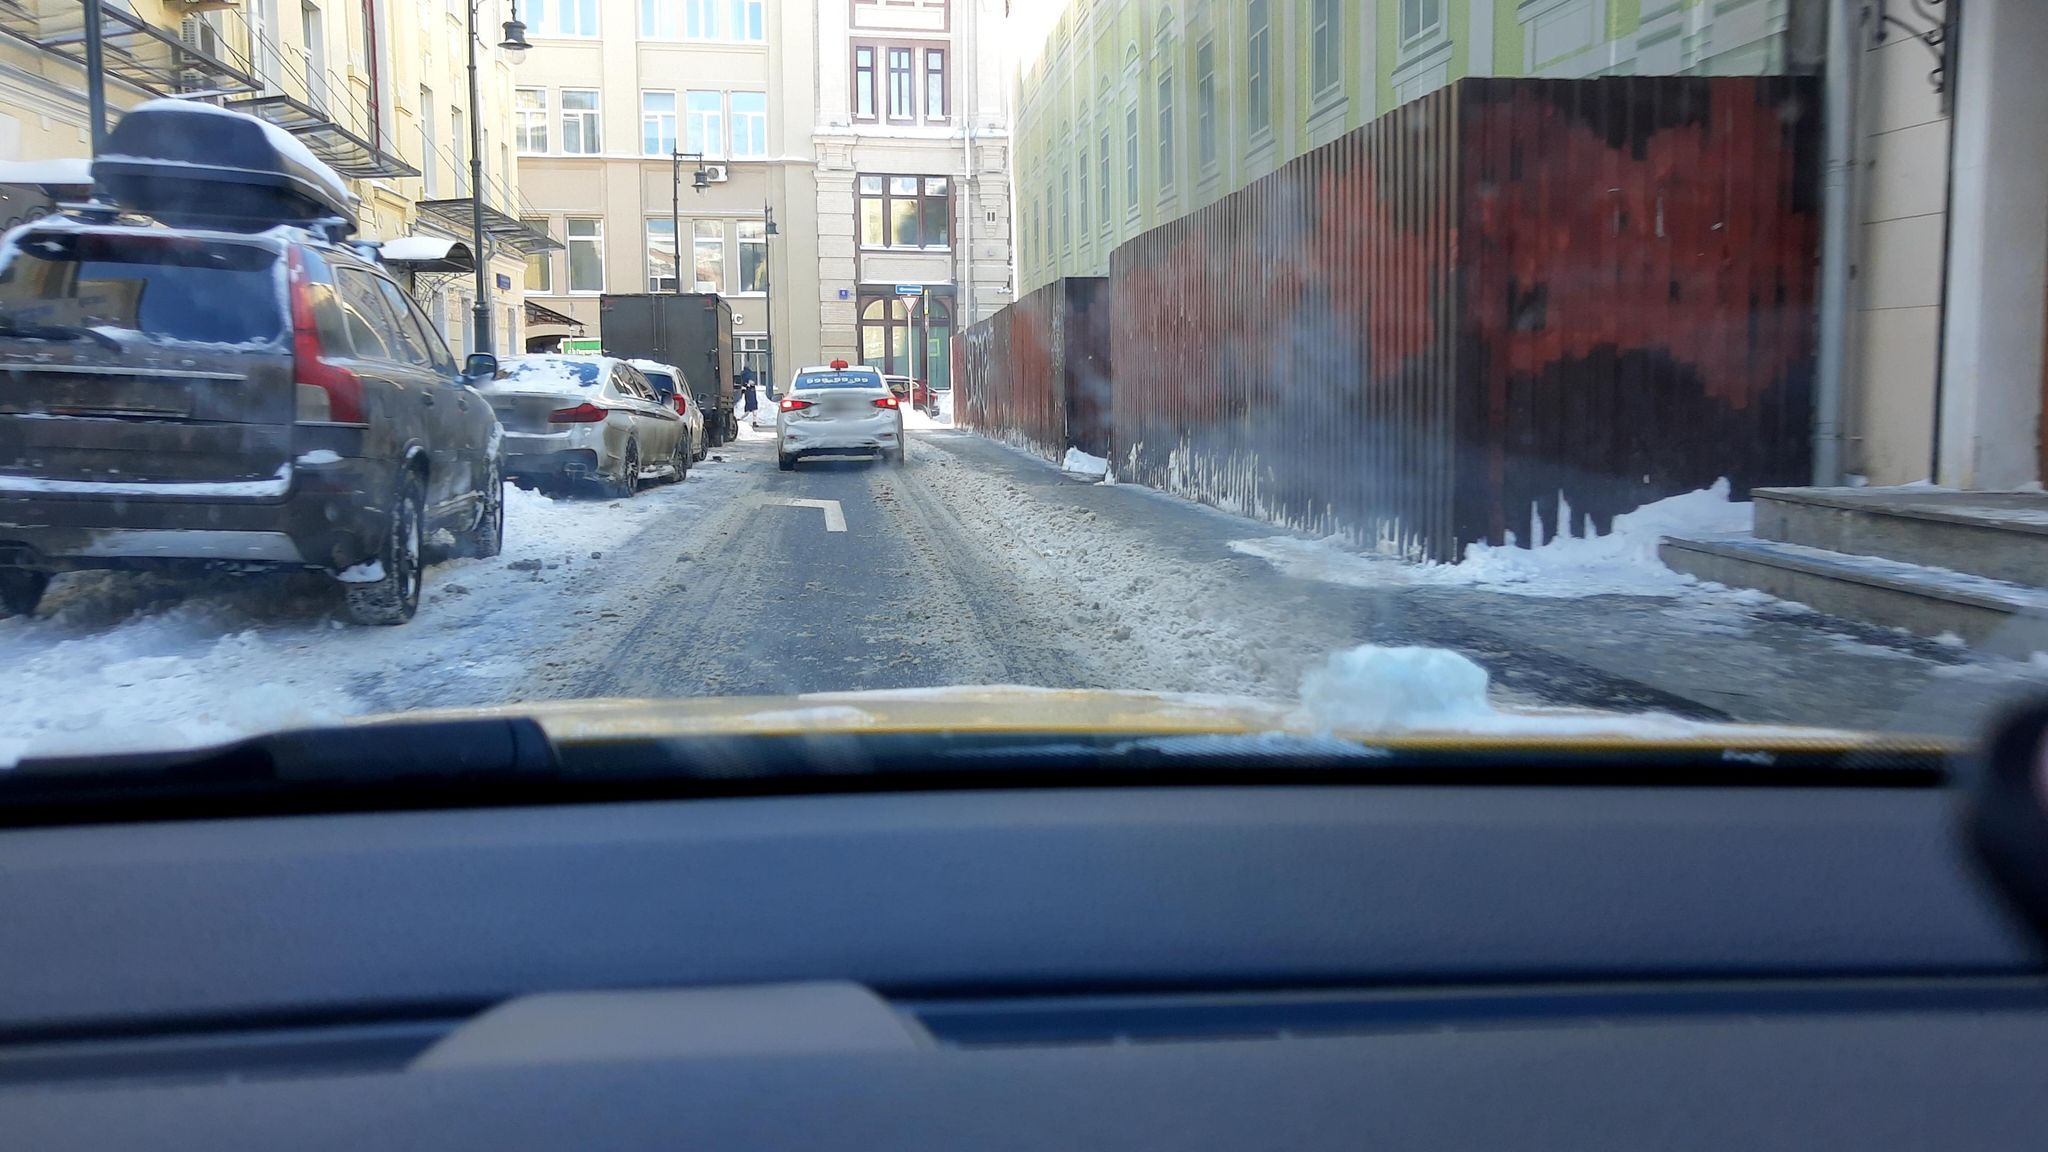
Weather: snowy
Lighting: day
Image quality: slightly poor
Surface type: driving surface
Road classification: unclassified
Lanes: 2
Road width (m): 3.6
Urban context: urban centre
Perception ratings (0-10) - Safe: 2.75, Lively: 7.15, Beautiful: 3.19, Boring: 6.06, Depressing: 4.62, Wealthy: 4.32